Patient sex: M
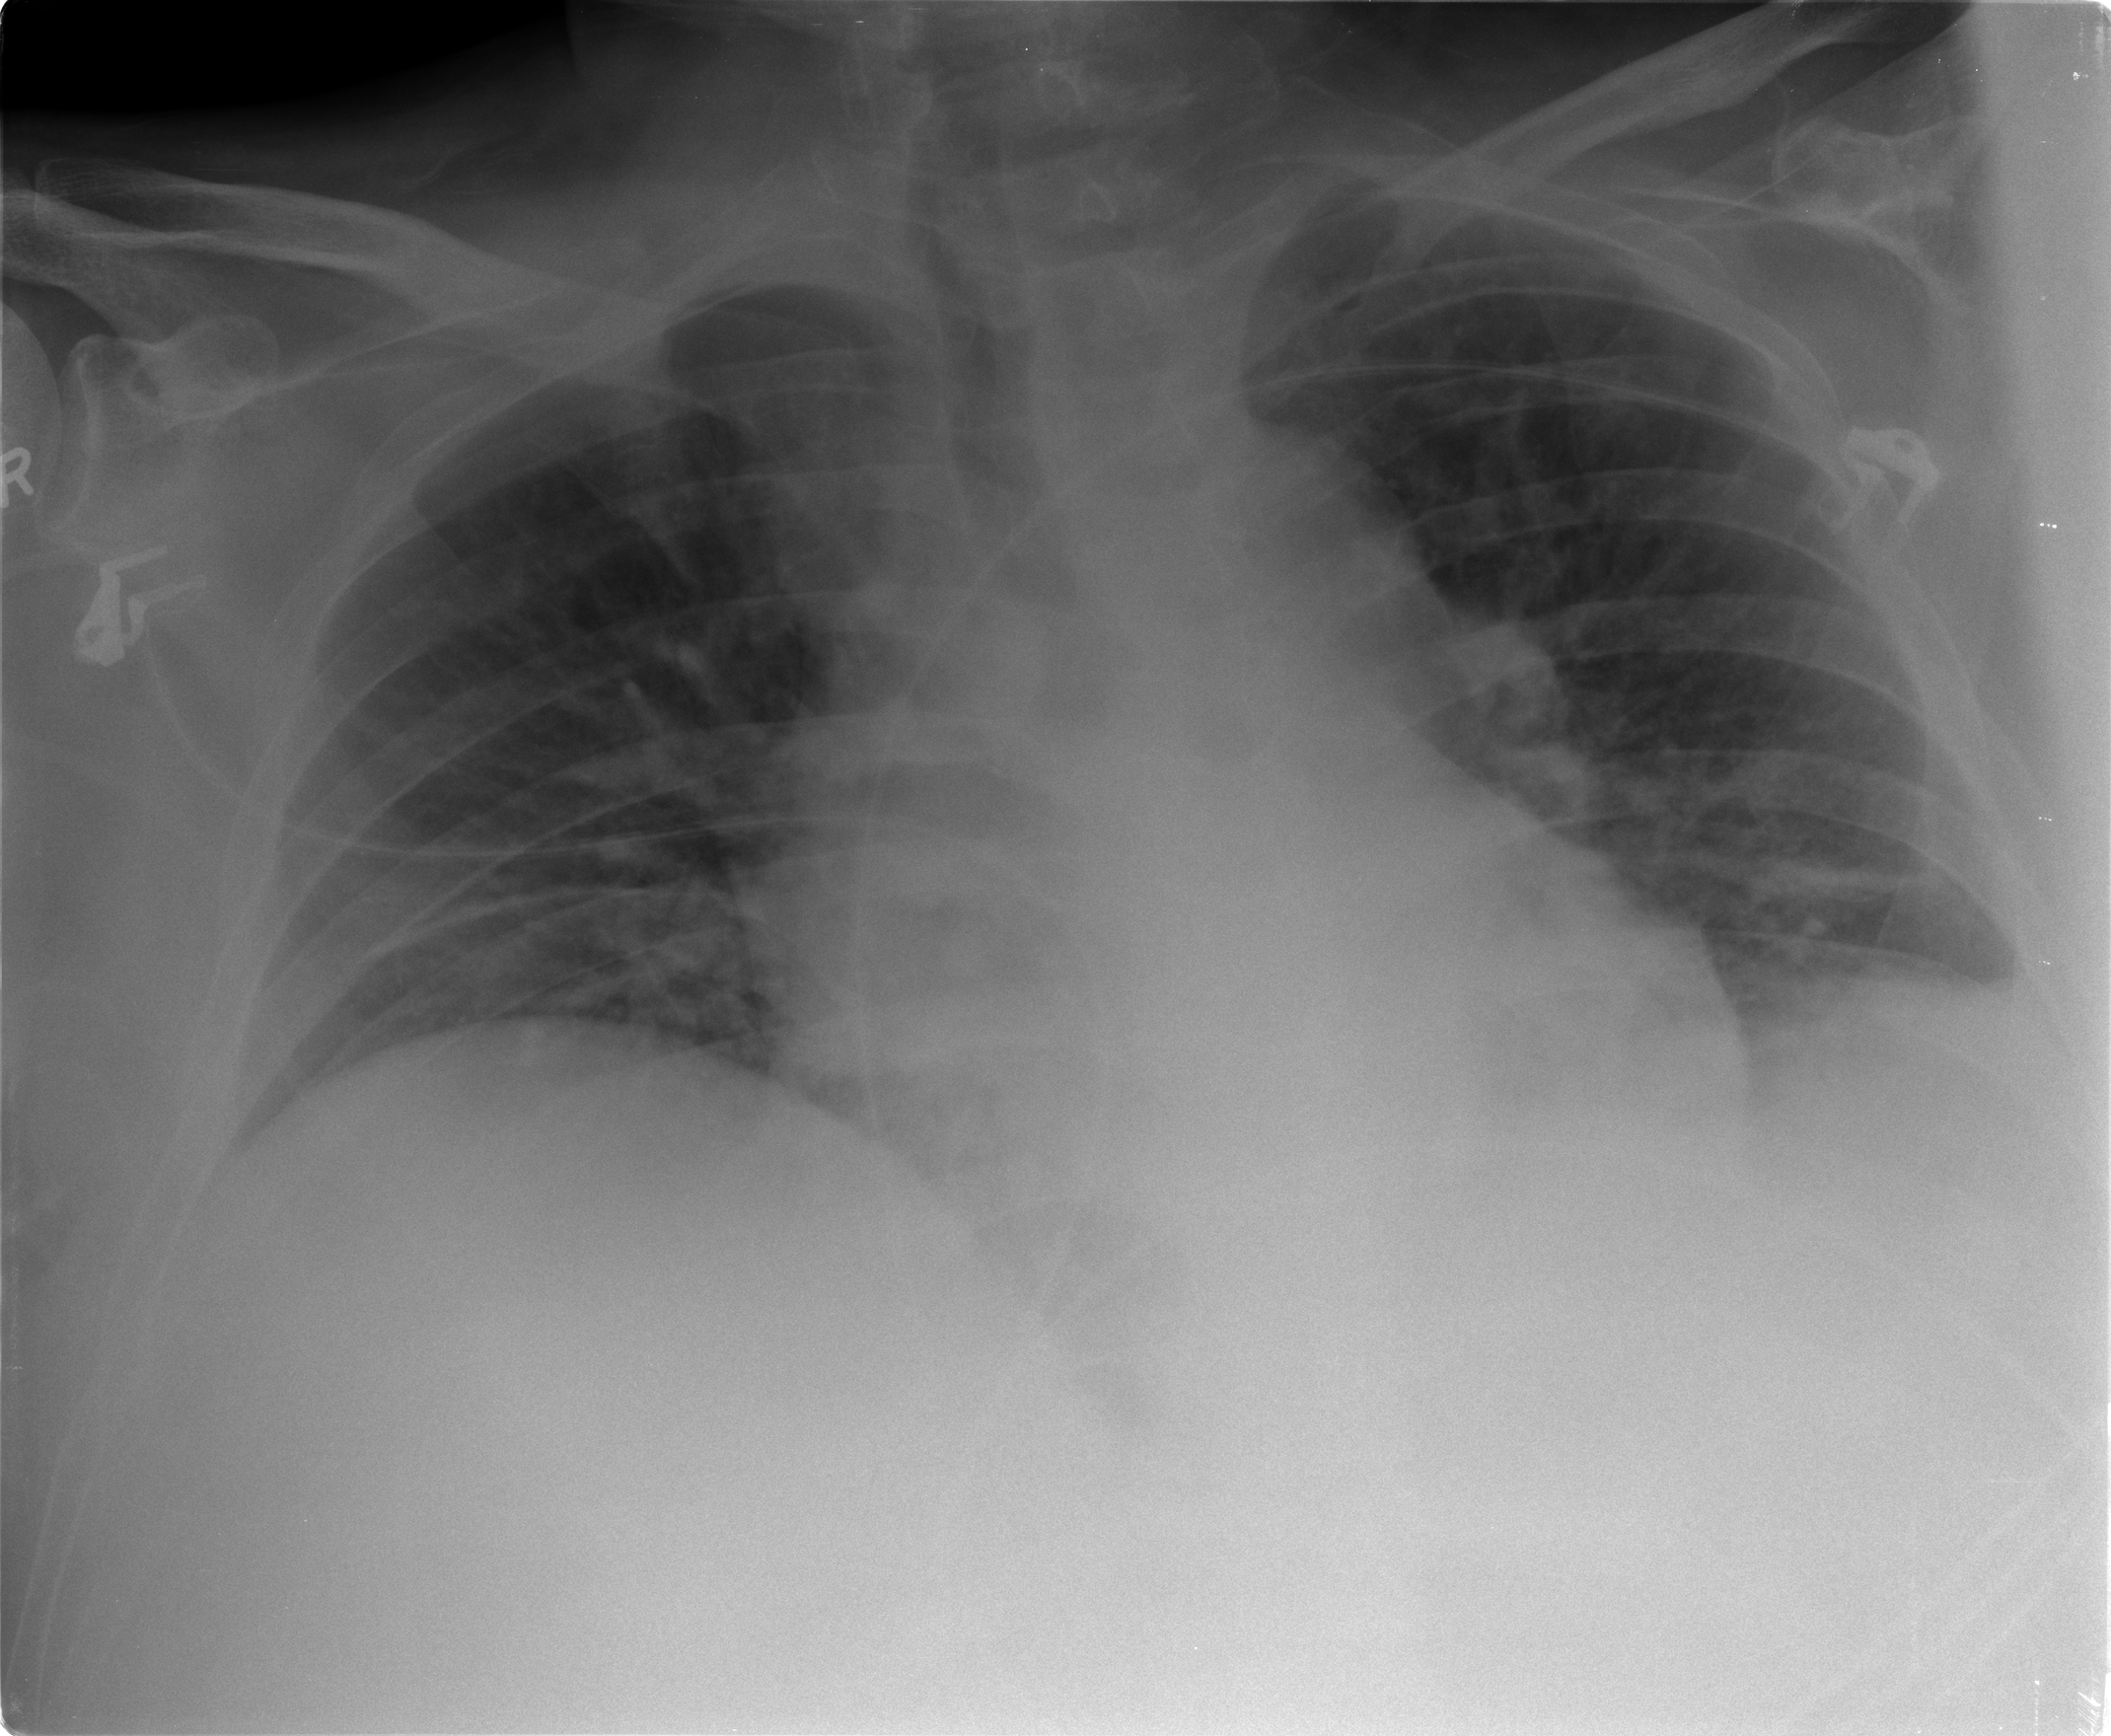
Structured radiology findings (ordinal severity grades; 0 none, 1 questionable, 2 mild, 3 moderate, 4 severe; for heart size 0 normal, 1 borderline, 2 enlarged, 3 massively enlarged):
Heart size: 0
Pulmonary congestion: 1
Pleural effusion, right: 0
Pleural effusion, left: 1
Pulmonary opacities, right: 0
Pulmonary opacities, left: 0
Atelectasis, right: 2
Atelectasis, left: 2